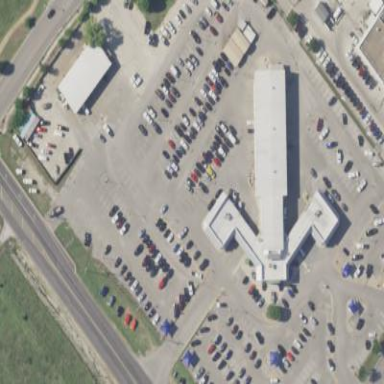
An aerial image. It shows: Retail area with car shop.